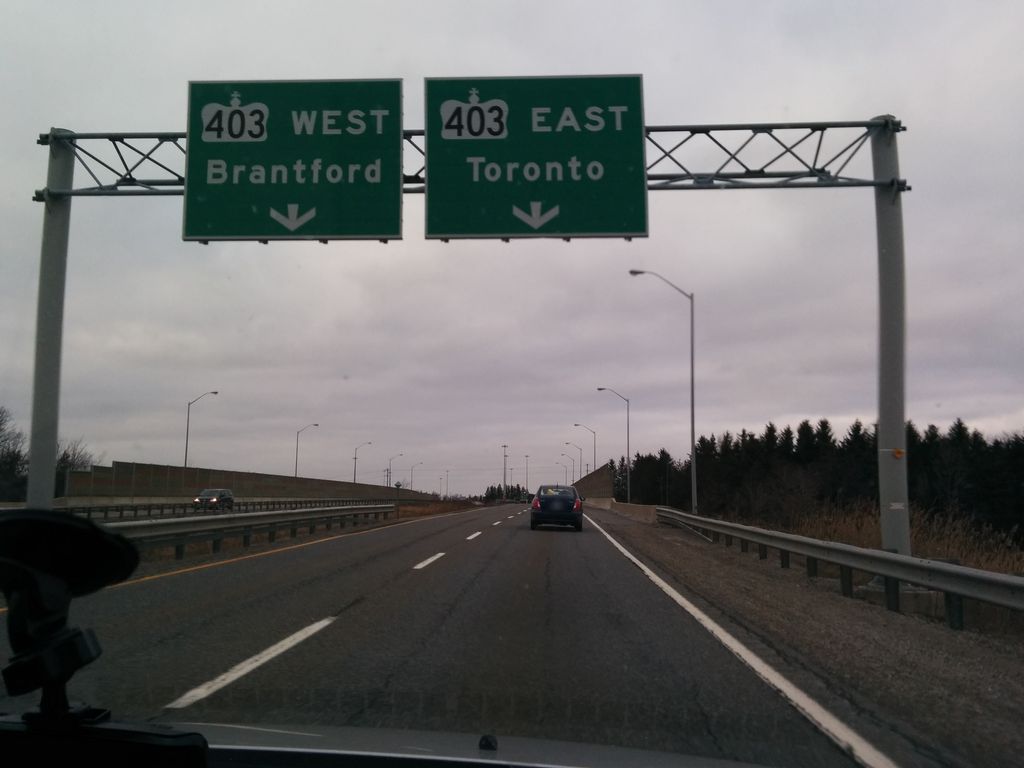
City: hamilton